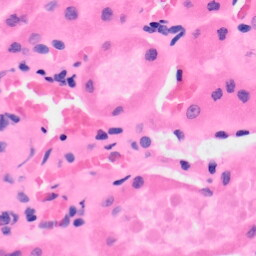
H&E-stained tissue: Kidney